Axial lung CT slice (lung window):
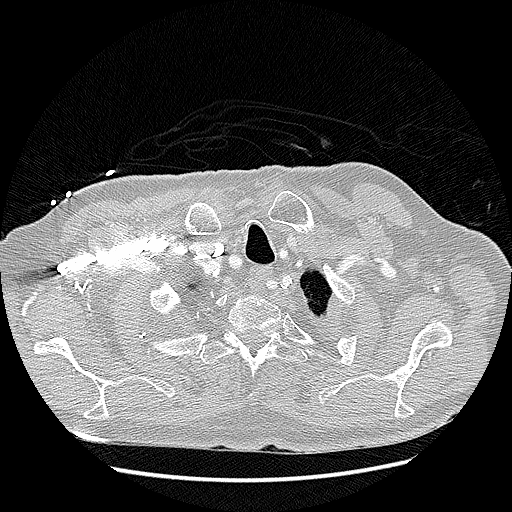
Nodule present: no